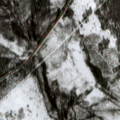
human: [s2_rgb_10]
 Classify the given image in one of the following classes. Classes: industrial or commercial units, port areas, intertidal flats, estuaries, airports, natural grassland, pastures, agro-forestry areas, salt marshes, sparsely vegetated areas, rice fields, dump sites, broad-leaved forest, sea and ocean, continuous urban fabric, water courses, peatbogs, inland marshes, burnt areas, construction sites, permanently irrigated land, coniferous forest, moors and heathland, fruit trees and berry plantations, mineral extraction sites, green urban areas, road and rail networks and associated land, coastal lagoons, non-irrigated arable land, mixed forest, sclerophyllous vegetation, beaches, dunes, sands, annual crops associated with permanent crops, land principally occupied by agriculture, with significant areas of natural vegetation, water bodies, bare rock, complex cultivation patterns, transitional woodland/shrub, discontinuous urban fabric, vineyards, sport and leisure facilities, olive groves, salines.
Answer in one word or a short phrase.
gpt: coniferous forest, mixed forest, transitional woodland/shrub